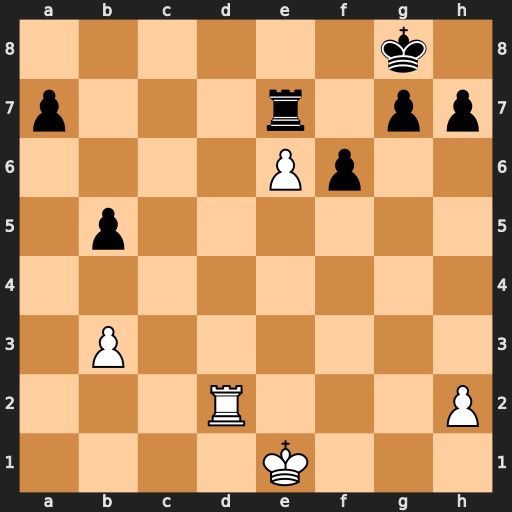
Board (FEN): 6k1/p3r1pp/4Pp2/1p6/8/1P6/3R3P/4K3
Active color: w
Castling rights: -
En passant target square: -
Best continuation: Rd8+ Re8 Rxe8#